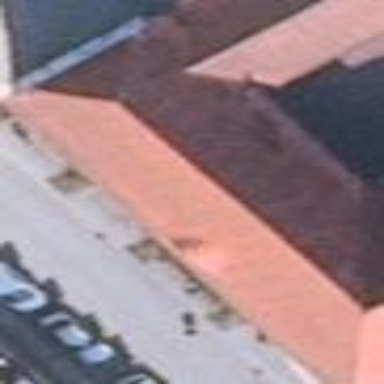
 with both half-hipped and gabled parts."